Рассмотрим одноатомный идеальный газ в количестве $n=\frac{2.00}{8.31}~\text{моль}$ (молярная теплоёмкость такого газа равна $1.50R$, где $R=8.31~\frac{\text{Дж}}{\text{моль}\cdot\text{К}}$ — универсальная газовая постоянная), который совершает циклический процесс $ABCDA$, представляющий собой окружность на $p-V$-диаграмме, как показано на рисунке.
В какой точке $H$ температура газа будет максимальной? Найдите эту максимальную температуру $T_H$.
Найдите подведённую к газу теплоту $Q_{CD}$, изменение внутренней энергии газа $\Delta E_{CD}$ и совершённую газом работу $W_{CD}$ в процессе $C\to D$.
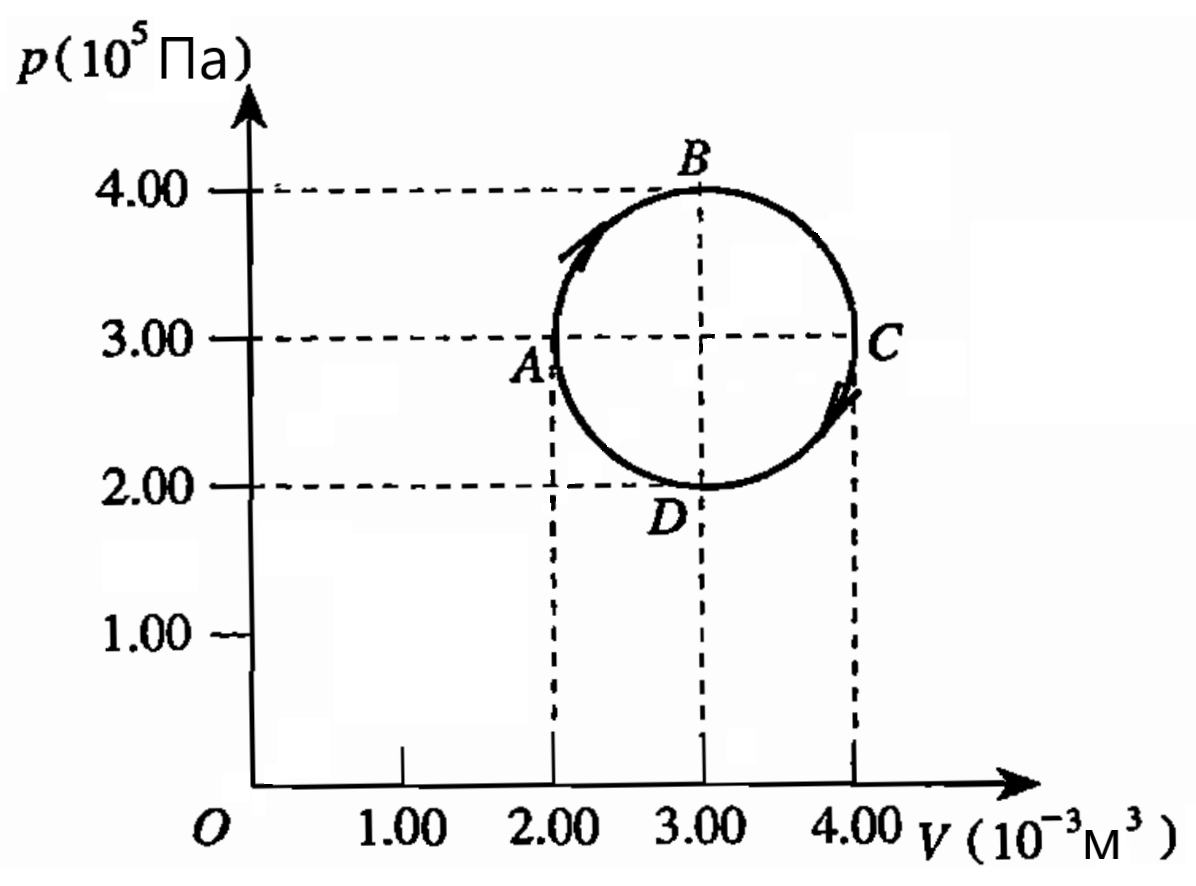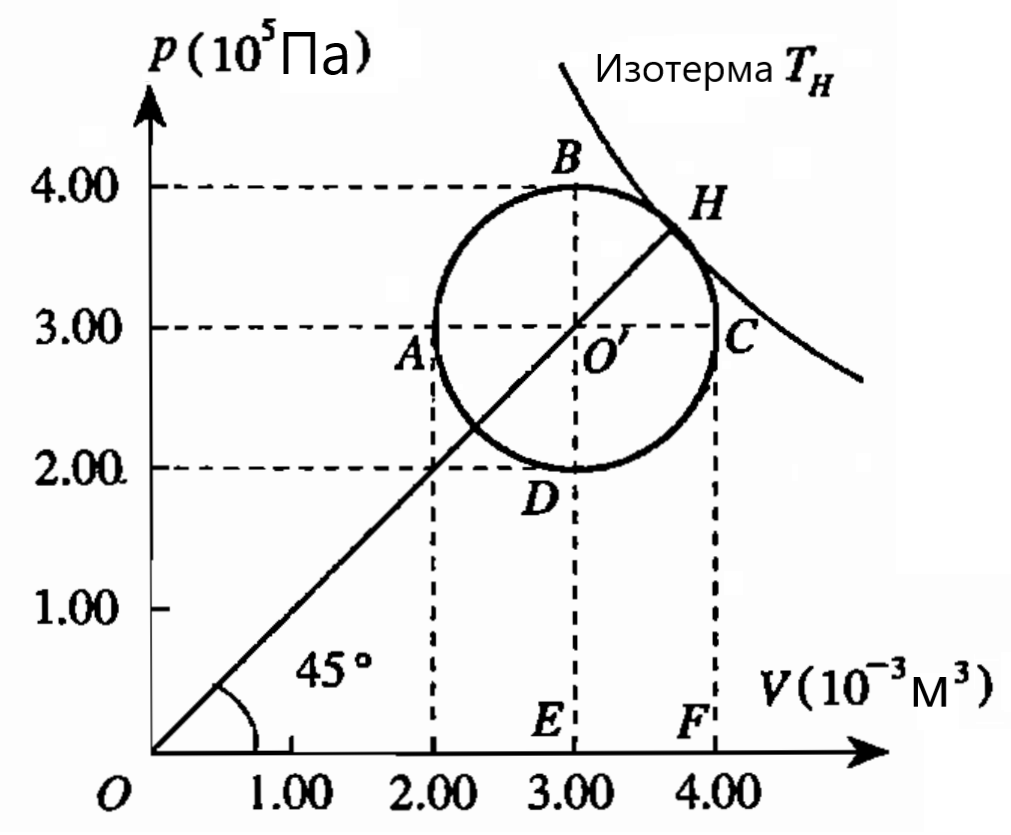
В какой точке $H$ температура газа будет максимальной? Найдите эту максимальную температуру $T_H$.

Найдите подведённую к газу теплоту $Q_{CD}$, изменение внутренней энергии газа $\Delta E_{CD}$ и совершённую газом работу $W_{CD}$ в процессе $C\to D$.
Ответ: \[Q_{CD}=-1122~\text{Дж},~\Delta E_{CD}=-900~\text{Дж},~W_{CD}=222~\text{Дж}.\]
Темы:
T, Термодинамика, Китайские, Теплота, Первое начало термодинамики